Question: ### Problem
I change my approach...
My url : passing my_code on it
'''
(r'^test_form_2/(?P<my_code>\d+)/$', TestForm_2),
'''
My views : grab the my_code to choose the right choice list on the dic_list
'''
def TestForm_2(request,my_code):
dic_list = {'1':(('1','A'),('2','B'),('3','C')),
'2':(('1','D'),('2','E'),('3','F')),
'3':(('1','G'),('2','H'),('3','I'))
}
if request.method =="POST" :
form = TestForm2(request.POST)
if form.is_valid():
return HttpResponse ('OK')
else :
my_choices_list = dic_list[my_code]
form = TestForm2(my_choice=my_choices_list)
return render_to_response ('zip_finder/page_form.html')
'''
and the form :
'''
class TestForm2(forms.Form):
my_select = forms.ChoiceField(choices='',label='Choisissez dans la liste')
def __init__(self, my_choice=None, **kwargs):
super(TestForm2, self).__init__(**kwargs)
if my_choice:
self.fields['my_select'] = forms.ChoiceField(choices=my_choice,label='Choisissez dans la liste')
'''

I click submit and then :
'''
Caught ValueError while rendering: too many values to unpack
'''
I have a look to the HTML and can't see the selected option on my selection :
'''
<select id="id_my_select" class="select" name="my_select">
<option value="1">D</option>
<option value="2">E</option>
<option value="3">F</option>
</select>
'''
---
### SOLUTION : Use ModelChoiceField
My url : passing my_code on it
'''
(r'^test_form_2/(?P<my_code>\d+)/$', TestForm_2),
'''
My views : grab the my_code to choose the right choice list on a queryset object
'''
def TestForm_2(request,my_code):
if request.method =="POST" :
form = TestForm2(request.POST)
form.fields['ville_source'].queryset = Villes.objects.filter(code_postal=my_code)
if form.is_valid():
return HttpResponse ('OK')
else :
form = TestForm2(my_code=my_code)
return render_to_response ('zip_finder/page_form.html')
'''
My form :
'''
class TestForm4(forms.Form):
ville_source = ModelChoiceField(queryset=Villes.objects.all(),required=True,label='Choisissez votre ville source')
def __init__(self, *args, **kwargs):
code_postal = kwargs.pop('my_code', None)
super(TestForm4, self).__init__(*args, **kwargs)
if code_postal:
self.fields['ville_source'].queryset = Villes.objects.filter(code_postal=code_postal)
'''
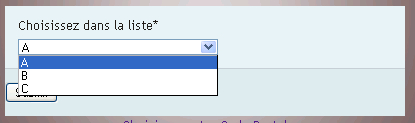
Answer: 1. Queryset lst_ville is empty, it must be filtering like this, using the unicode value of code_postal: .filter(code_postal='<django.forms.fields.CharField object at 0x26bf550>').
2. Use ModelChoiceField instead of CharField: # make sure that lst_ville is not an empty queryset
ville_source = forms.ModelChoiceField(queryset=lst_ville,label='Choisissez votre ville source')
3. For field filtering based on the value of another field of the form, it becomes a little complicated. The simplest solution for you is to just use django-selectables or django-autocomplete-light.